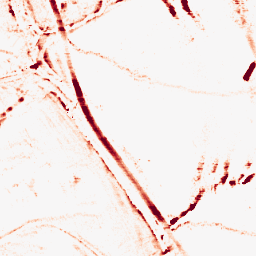
Category: morphological
Decomposition family: morphological_rect
Decomposition parameters: operation: opening
width: 10
height: 5
Upsampling method: linear_exact
Upsampling parameters: scale: 4
Upsampling scale: 4